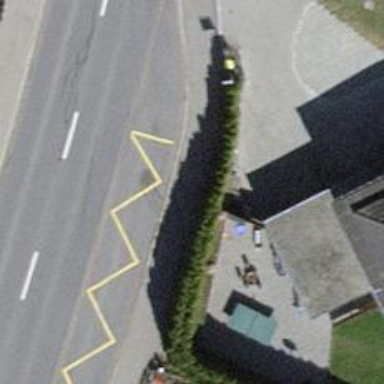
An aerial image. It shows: Bus stop with platform for public transport.